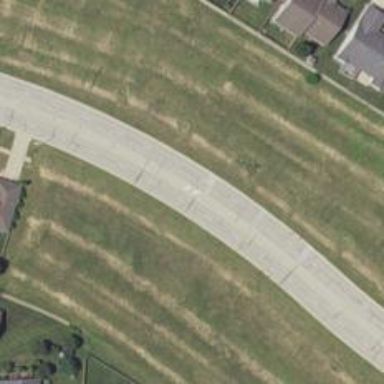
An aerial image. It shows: Road with left marking.